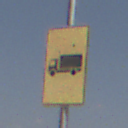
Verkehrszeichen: KFZZulaessigeGesamtmasse3Komma5TOhnePfeilsymbol
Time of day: Midday
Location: Outdoor (Nature)
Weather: PartlyCloudy
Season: NotSpecified
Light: Natural